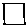
Label: square